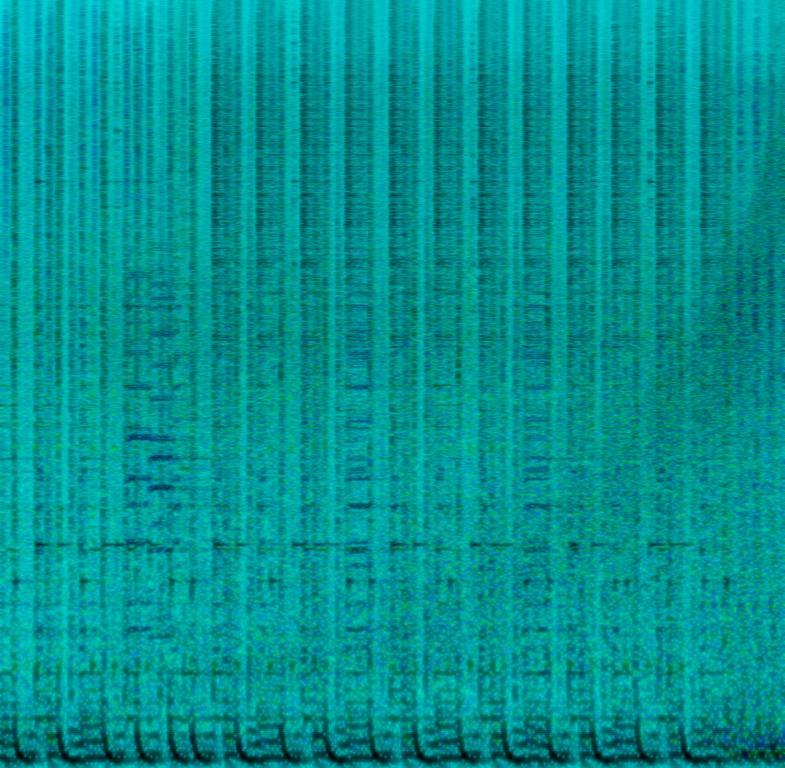
This song contains several drum hits and percussive instruments playing a fast paced rhythm that motivates dancing along. An e-bass is bringing the low end supporting the drums. Cuatro guitars are strumming chords as a rhythmic addition. Trumpets are playing a loud and catchy melody. Some of the musical elements are slightly panned to the left and right side of the speakers. This song may be playing at a cheerful event.